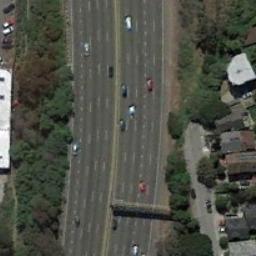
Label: freeway